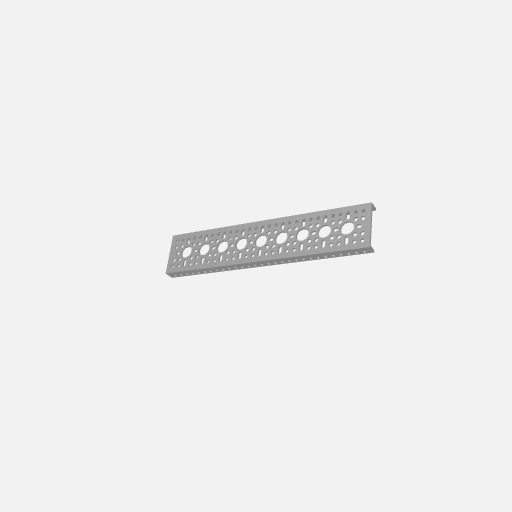
Part: LowSideUChannel9H